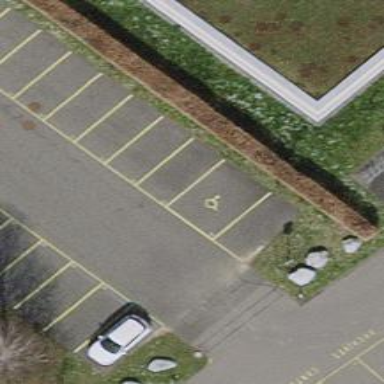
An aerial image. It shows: Parking space.